Question: I have a trouble getting an element from HTML page
what I do is I navigate to a site then I want to find an element called "jobId"
'''
Dim inputs
Set IE = WScript.CreateObject("InternetExplorer.Application")
IE.Visible = 1
IE.Navigate "SOME SITE"
'''
then I want to loop through the site ( HTML CODE )
'''
Set inputs = IE.Document.GetElementsByName("input")
x = msgbox(inputs)
x = msgbox(inputs.Length)
For each Z in inputs
x = msgbox("Item = "+Z,64, "input")
next
'''
on the first msgbox I get an error of unspecified error of NULL
the element is in an iFrame ( I don't know if its impacting some how )
when I use ViewSource this is the elements I want to use :
'''
<input type="hidden" name="videoUrl" value="https://vid-uss2.sundaysky.com:443/v1/w38/flvstreamer?jobId=5850f72f-46e1-49e1-953b-2a9acdf6dd01&authToken=d88fc69cea0c48769c3cd42e8481cd47&videoId=default"></input>
<input type="hidden" name="videoSessionId" value=""></input>
<input type="hidden" name="displaySurvey" value="true"></input>
<input type="hidden" name="isFlashPlayer" value="true"></input>
<input type="hidden" name="posterLocation" value="http://d21o24qxwf7uku.cloudfront.net/customers/att/attlogoinvitation.png"></input>
<input type="hidden" name="jobId" value="5850f72f-46e1-49e1-953b-2a9acdf6dd01"></input>
<input type="hidden" name="sundayskyBaseUri" value="https://att.web.sundaysky.com/"></input>
<input type="hidden" name="oldBucketMode" value="false"></input>
'''
this is followed by my previous post <URL>
following your instructions I got to this point :
'''
Dim jobId
Set IE = WScript.CreateObject("InternetExplorer.Application")
IE.Visible = 1
IE.Navigate "https://att.web.sundaysky.com/viewbill?bk=dNEdk01ykHC72rQil7D_iTzfjn7Qj4FN6fvJ_YE-ndY"
x = msgbox("Wait for page to load",64, "Job ID")
set jobId = IE.document.getElementsByName("jobId")
x = msgbox(jobId,64, "Job ID")
'''
this is what I get ( and that's my best yet )

Please help
Thanks !!
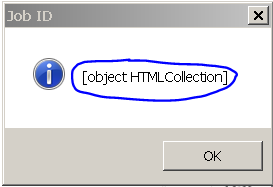
Answer: You're using <URL>. The former returns elements based on the value of their 'name':
'''
<input name="videoUrl" ...>
'''
whereas the latter returns elements based on the name of the :
'''
<input name="videoUrl" ...>
'''
Two other things I noticed:
- You don't seem to wait for IE to finish loading the page (which might explain why you're getting 'Null' results). The 'Navigate' method returns immediately, so you have to wait for the page to finish loading:'''
Do
WScript.Sleep 100
Loop Until IE.ReadyState = 4
'''
- 'inputs' contains a 'DispHTMLElementCollection', not a string, so trying to display it with a 'MsgBox' will give you a type error. Same goes for the members of the collection. If you want to display the tags in string form use the objects' 'outerHtml' property:'''
For Each Z In inputs
MsgBox "Item = " & Z.outerHtml, 64, "input"
Next
'''
To get just the value of the attribute 'value' of elements whose 'name' attribute has the value 'jobId' you could use this:
'''
For Each jobId In IE.document.getElementsByName("jobId")
WScript.Echo jobId.value
Next
'''
The page you're trying to process contains an 'iframe' (sorry, I failed to notice that earlier). This is what prevents your code from working. Element getter methods like 'getElementsByName' or 'getElementsByTagName' don't work across frame boundaries, so you need to run those methods on the of the 'iframe'. This should work:
'''
Set ie = CreateObject("InternetExplorer.Application")
ie.Visible = True
ie.Navigate "http://..."
Do
WScript.Sleep 100
Loop Until ie.ReadyState = 4
'get the content of the iframe
Set iframe = ie.document.getElementsByTagName("iframe")(0).contentWindow
'get the jobId input element inside the iframe
For Each jobId In iframe.document.getElementsByName("jobId")
MsgBox jobId.value, 64, "Job ID"
Next
'''